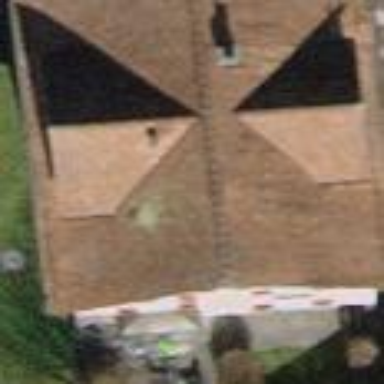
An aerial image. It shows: Building with tile roof.